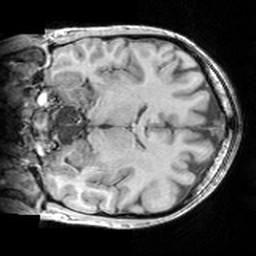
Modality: T1w
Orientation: coronal
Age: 27
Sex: female
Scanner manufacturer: siemens
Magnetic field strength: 3 T
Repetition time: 1.63 s
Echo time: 0.00311 s